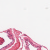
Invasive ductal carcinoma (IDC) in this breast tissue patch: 0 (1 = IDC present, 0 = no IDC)